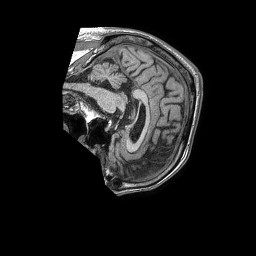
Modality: T1w
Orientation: sagittal
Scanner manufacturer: philips
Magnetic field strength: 1.5 T
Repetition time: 0.007525 s
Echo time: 0.003415 s